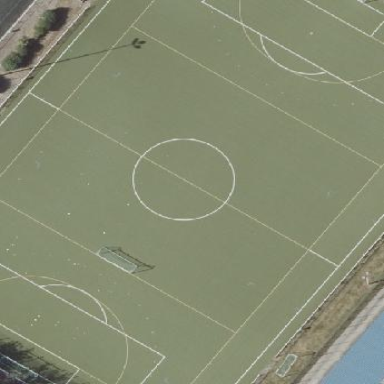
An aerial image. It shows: Artificial turf soccer pitch for leisure activities.